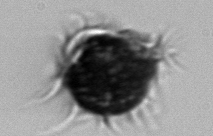
Label: Mesodinium